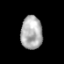
Tissue: prostate
Cell type: T cells
Senescence score: 0.3245
Nuclear area (px): 697
Mean DAPI intensity: 174.112